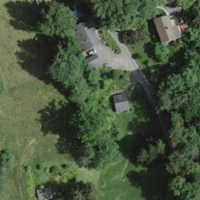
EUNIS habitat code: 44
Species observed at this site:
Cardamine pratensis
Sorbus aucuparia